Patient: sex M, age 34
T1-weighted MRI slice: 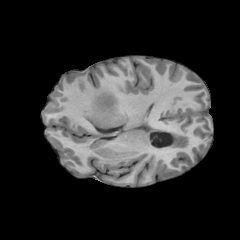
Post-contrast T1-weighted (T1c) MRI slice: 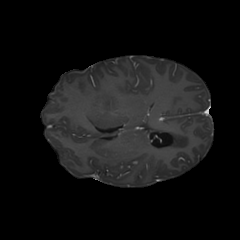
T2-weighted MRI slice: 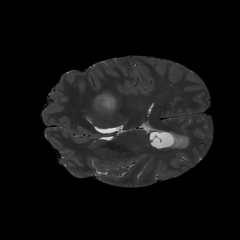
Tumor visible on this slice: yes
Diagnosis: Astrocytoma, IDH-mutant
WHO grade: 4